Question: I can't get document id from firestore check out the screenshot, you will understand better.
'''
Future updateUserData(String name, String address, String description,
String image, String rating) async {
return await collectionReference.document(uid).setData({
'name': name,
'address': address,
'description': description,
'image': image,
'rating': rating,
'berberid' : ######, // what should I write here
});
}
'''
Instead of null I want to pass that id

Couple of method I already tried
This is returning null
'''
String docid() {
String id;
collectionReference.getDocuments().then((value) => {
value.documents.forEach((element) {
id = element.documentID;
}),
});
return id;
}
'''
This returns the name of collection, such as berbers
'''
documentReference.documentID
'''
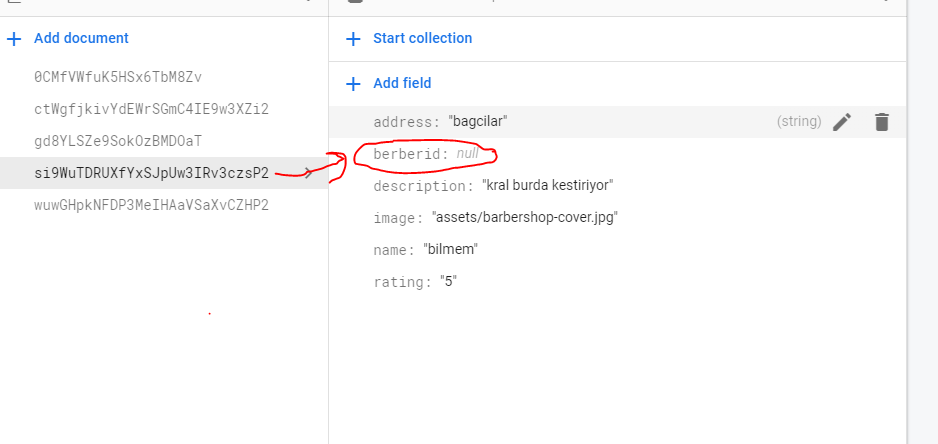
Answer: Here's what I think you should do, you add the documentID to barberid when you create the document instead of updating it which is weird how the user know ?. Here's how you do it:
'''
await Firestore.instance.collection("your collection name").add({
'name': name,
'address': address,
'description': description,
'image': image,
'rating': rating,
}).then((value) => Firestore.instance
.document(value.path)
.updateData({"barberid": value.documentID}));
'''
value there is DocumentReference that's how you get the documentID and then you can update it with 'Firestore.instance.document("document path")' fill the document path with 'value.path', and update the barberid with documentID should work just fine.